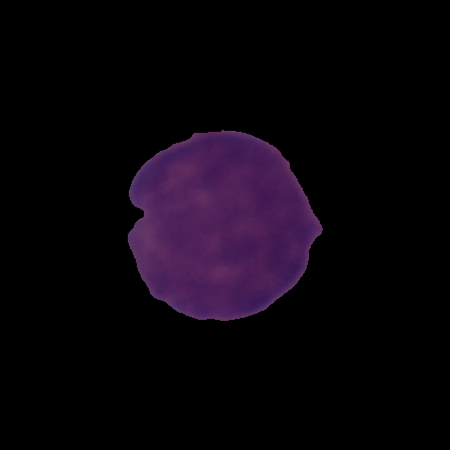
Label: cancer